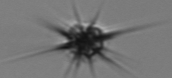
Label: Acantharia